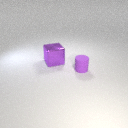
large purple metal cube behind small purple rubber cylinder